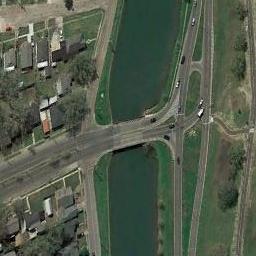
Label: bridge